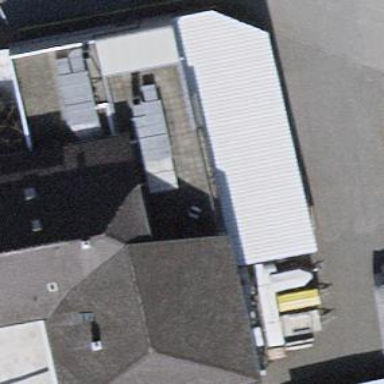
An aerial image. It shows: Restaurant in building.